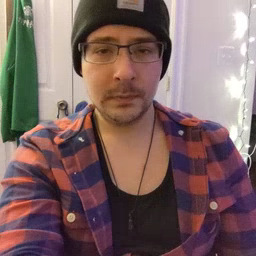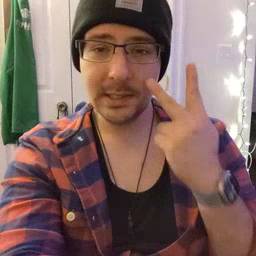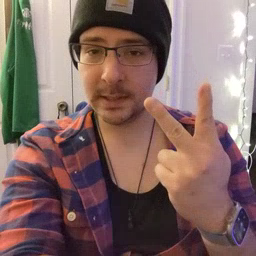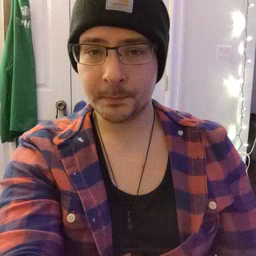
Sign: see